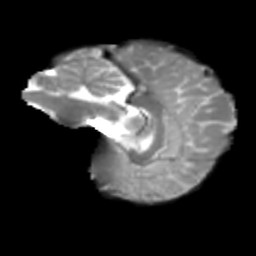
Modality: T2w
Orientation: sagittal
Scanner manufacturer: siemens
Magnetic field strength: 3 T
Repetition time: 4 s
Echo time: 0.0594 s